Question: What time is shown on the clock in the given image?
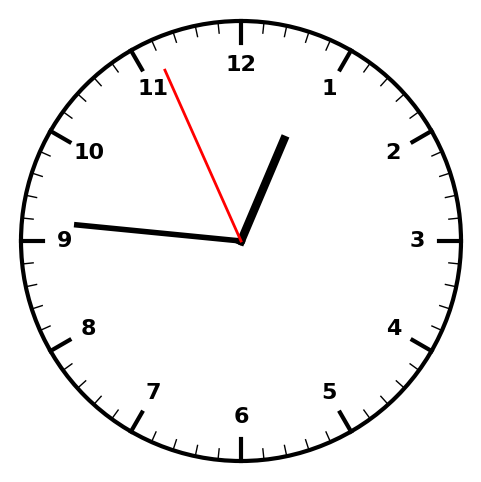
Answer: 12:45:56